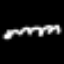
Label: squiggle